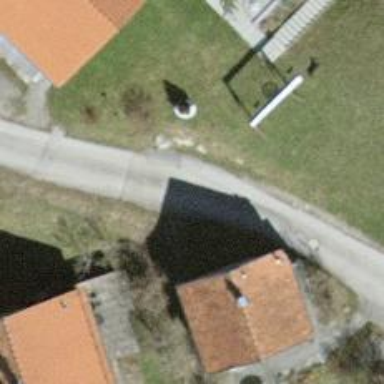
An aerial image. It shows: Residential road with grade 3 track type.